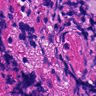
Metastatic tissue present: no